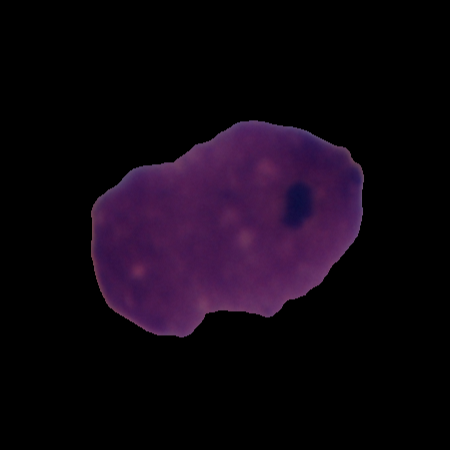
Label: cancer